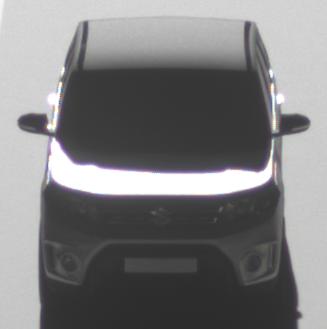
Make: Suzuki
Model: Vitara 1.6
Detailed model: Vitara (LY)
Model produced from: 2015/04
Model produced until: 2018/08
Doors: 5
Color: white
Road condition: dry road
Daytime: morning or afternoon
Contrast: high contrast